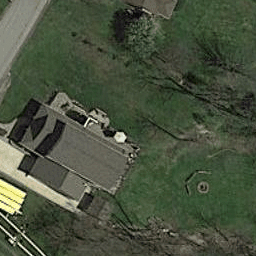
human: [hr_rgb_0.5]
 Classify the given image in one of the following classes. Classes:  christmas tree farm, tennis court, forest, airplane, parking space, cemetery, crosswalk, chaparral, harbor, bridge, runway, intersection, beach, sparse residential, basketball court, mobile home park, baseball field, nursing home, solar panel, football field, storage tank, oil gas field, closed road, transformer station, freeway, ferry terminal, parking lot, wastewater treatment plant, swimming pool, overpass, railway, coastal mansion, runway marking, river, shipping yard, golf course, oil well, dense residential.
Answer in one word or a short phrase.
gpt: sparse residential